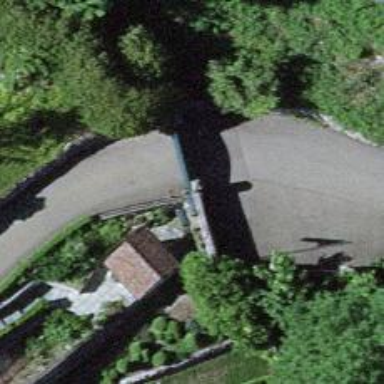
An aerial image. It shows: Gate.